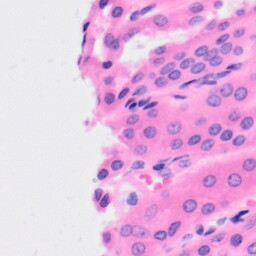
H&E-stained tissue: Kidney